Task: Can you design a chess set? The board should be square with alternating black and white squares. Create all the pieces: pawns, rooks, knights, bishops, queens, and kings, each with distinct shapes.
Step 4899:
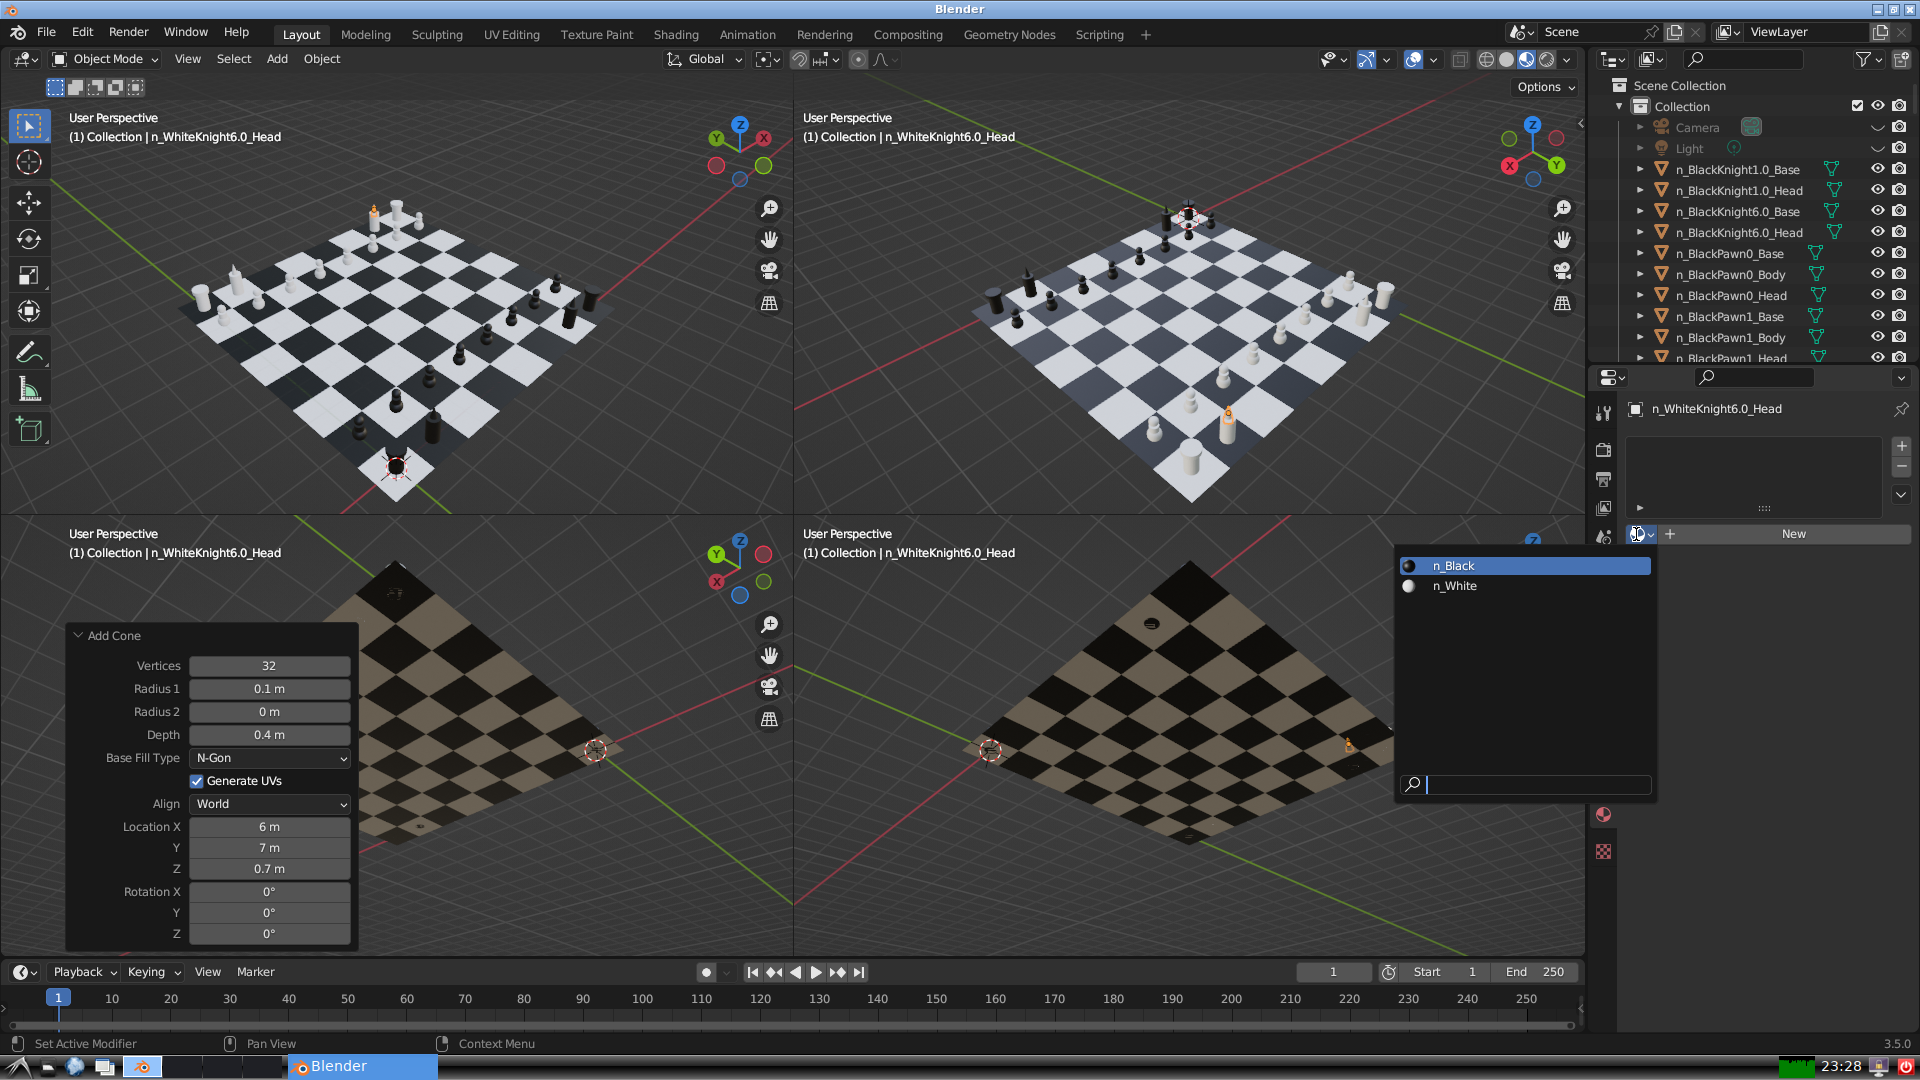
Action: input_text: n_White